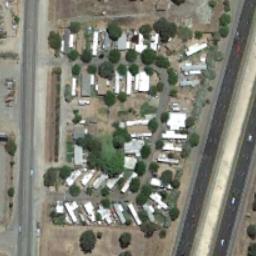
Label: mobile_home_park